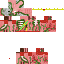
A female skeleton skin with pale skin, wearing brown long hair dressed in a red robe top and red pants, featuring a closed mouth.